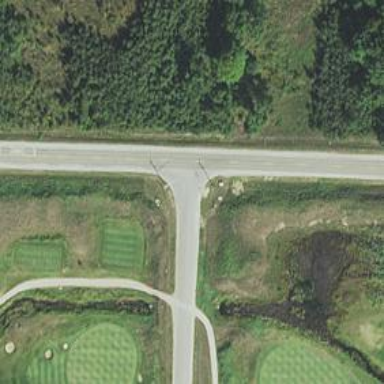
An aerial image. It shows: Unclassified road.